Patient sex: F
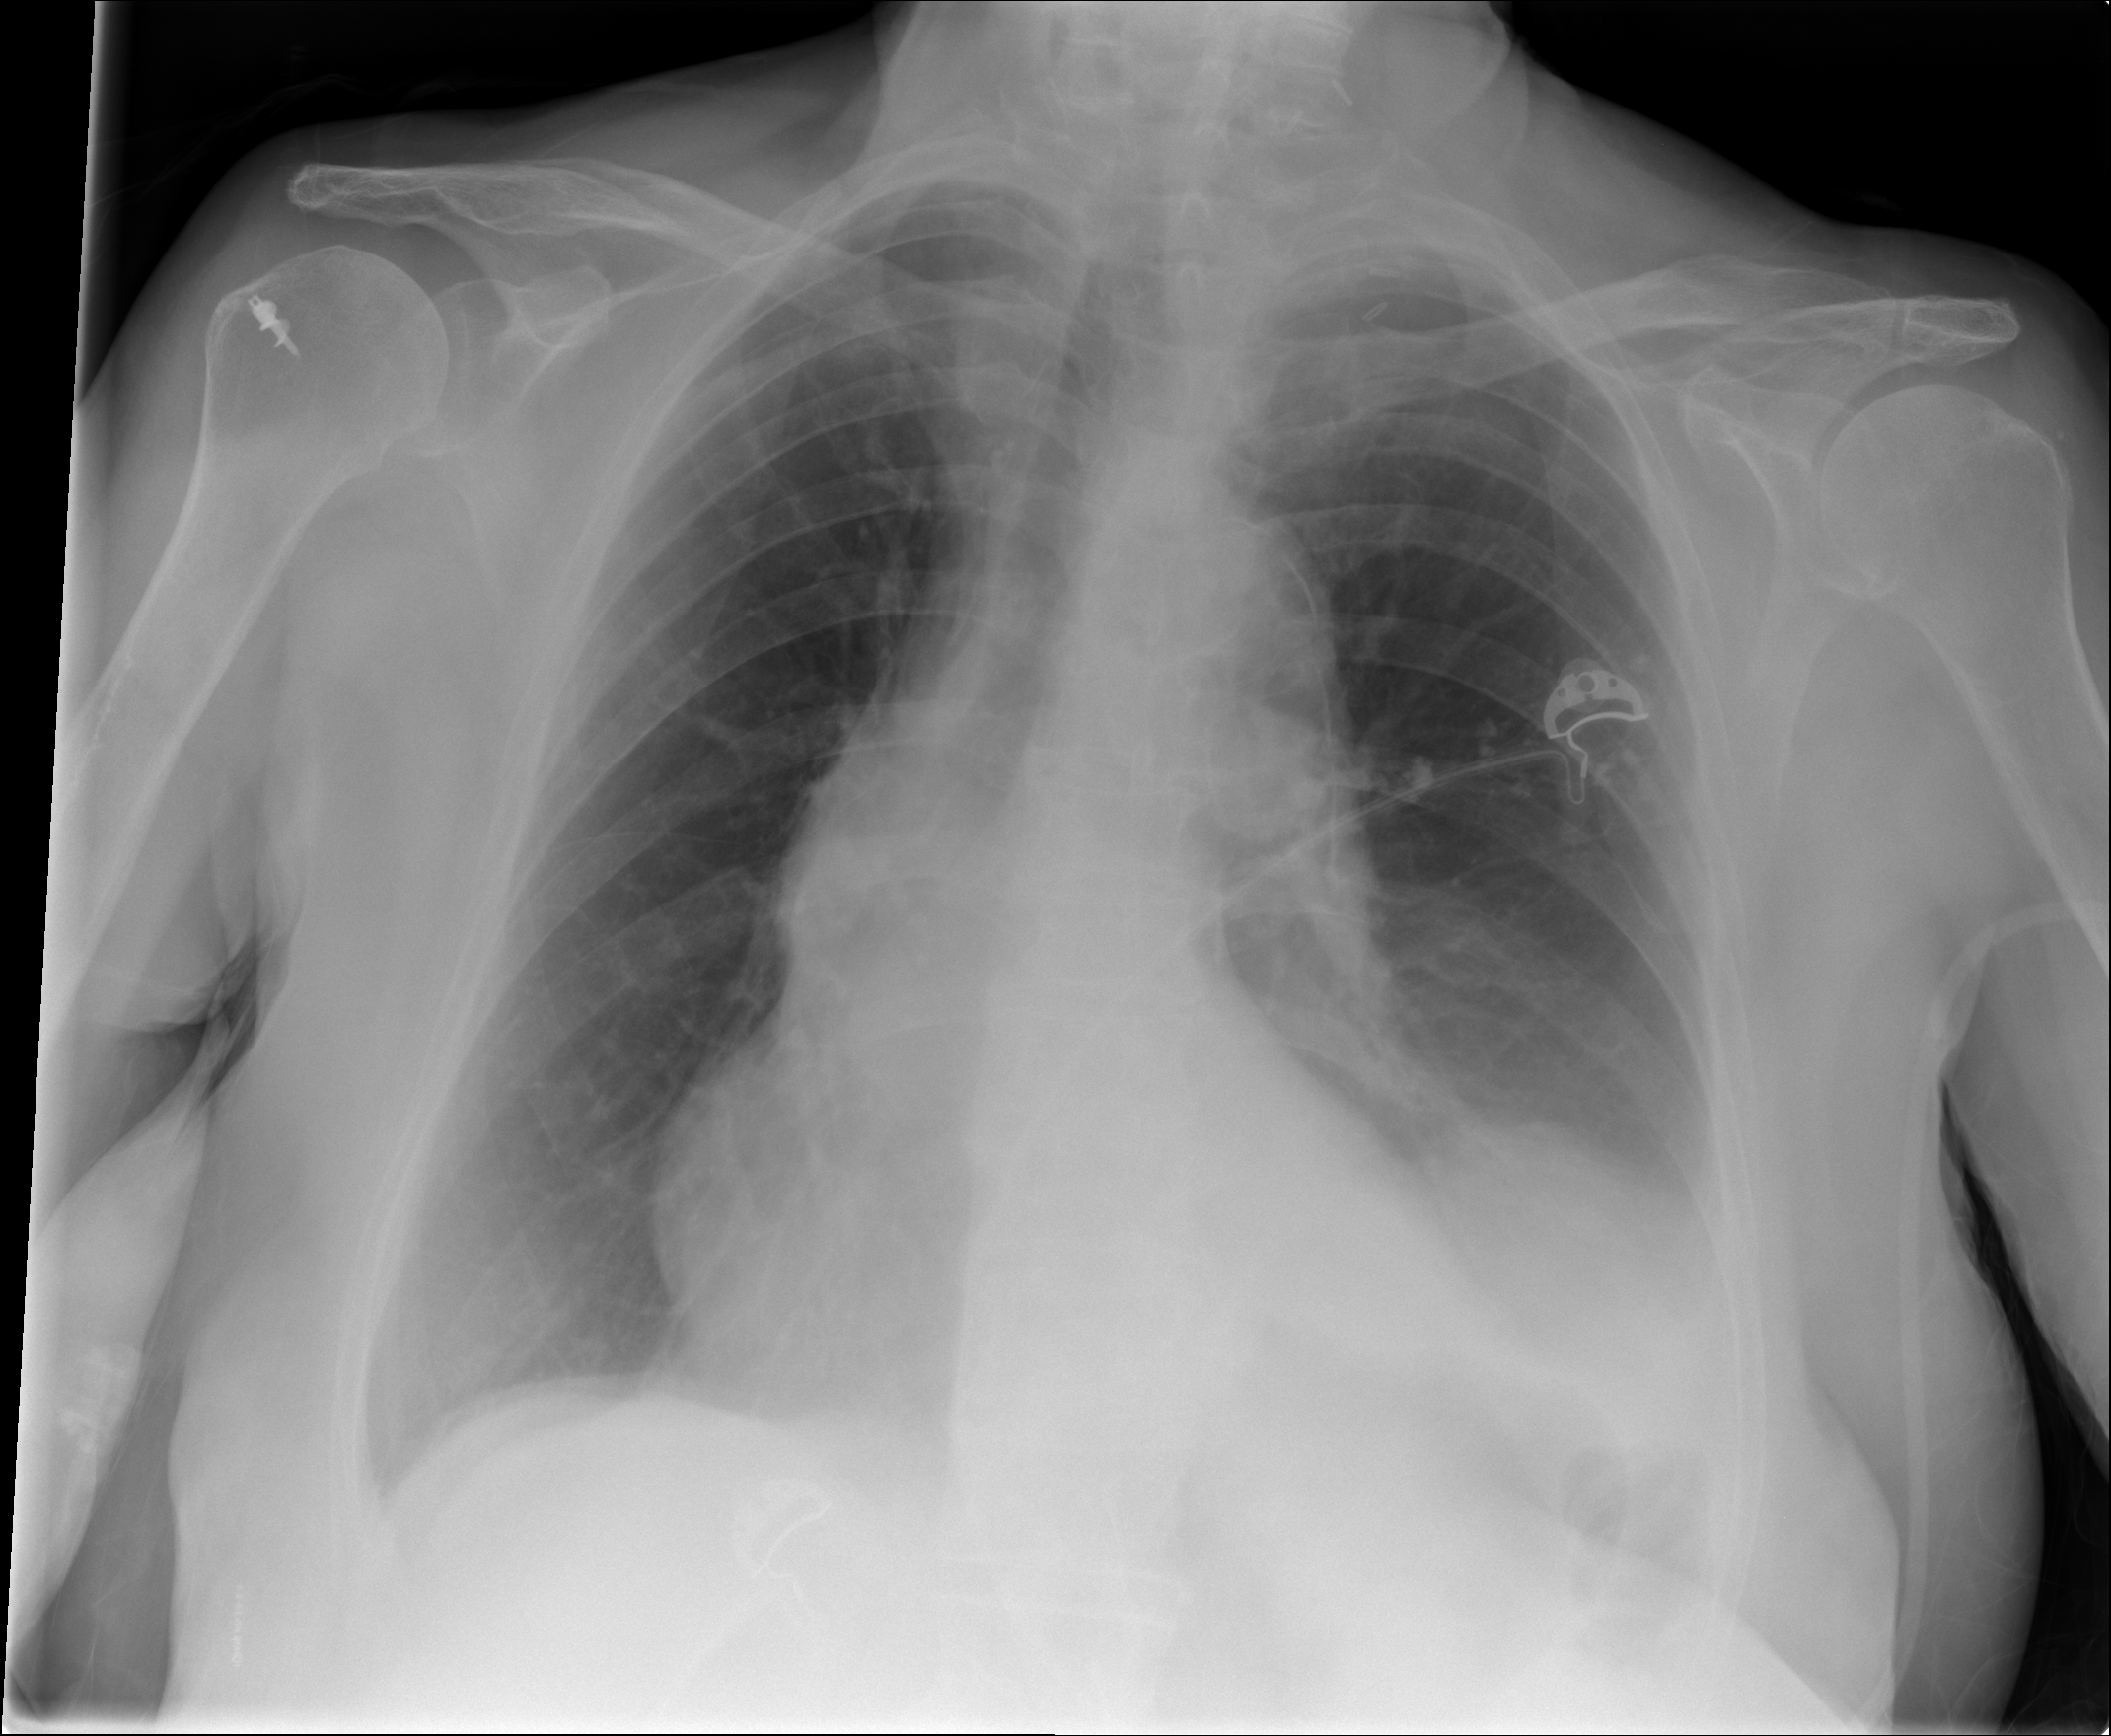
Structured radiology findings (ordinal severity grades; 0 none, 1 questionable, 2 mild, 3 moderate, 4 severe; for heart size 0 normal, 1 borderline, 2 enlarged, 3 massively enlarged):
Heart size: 2
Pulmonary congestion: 0
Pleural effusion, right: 0
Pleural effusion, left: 0
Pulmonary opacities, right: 0
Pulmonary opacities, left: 0
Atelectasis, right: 2
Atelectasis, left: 3